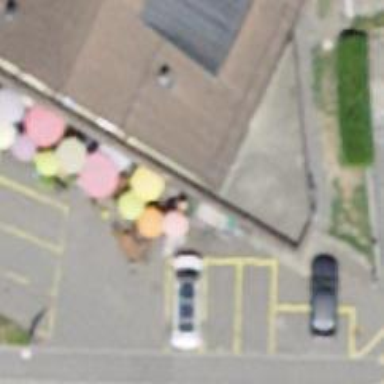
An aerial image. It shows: Bicycle rental service.